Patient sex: M
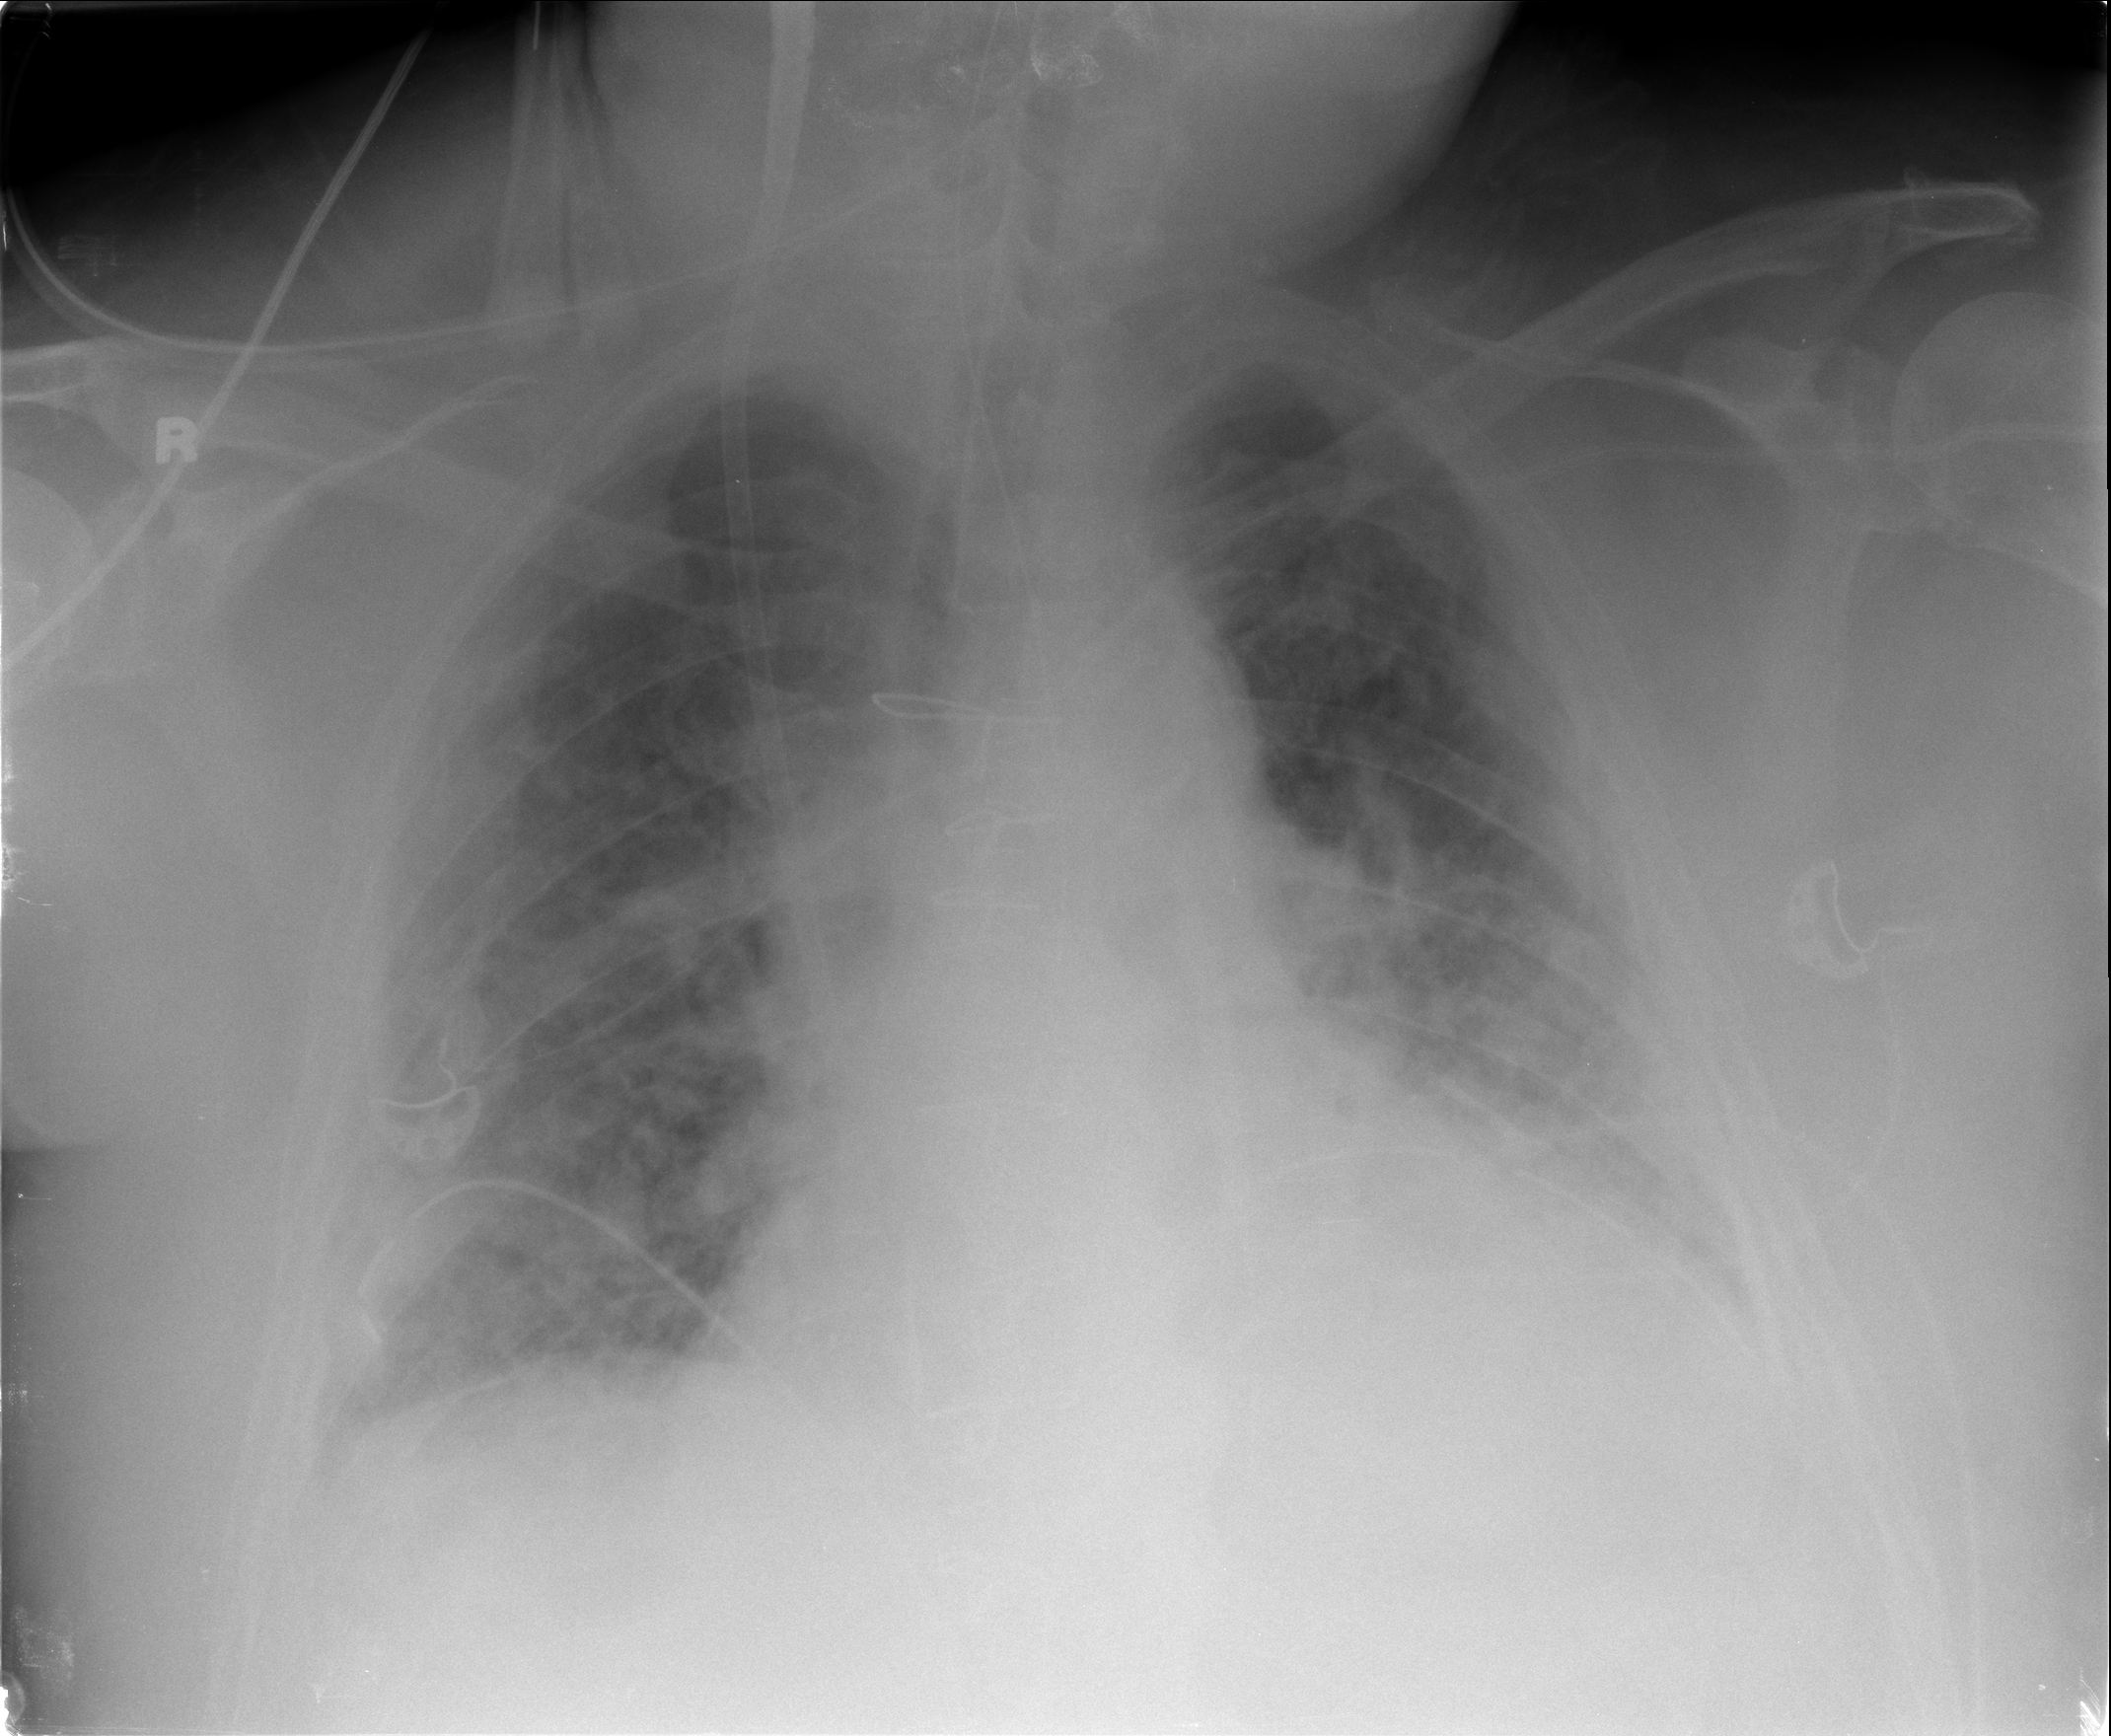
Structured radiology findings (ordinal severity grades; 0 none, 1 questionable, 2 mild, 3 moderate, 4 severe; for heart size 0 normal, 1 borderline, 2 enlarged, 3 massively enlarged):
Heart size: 2
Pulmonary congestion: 3
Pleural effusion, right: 2
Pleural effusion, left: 3
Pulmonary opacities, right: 3
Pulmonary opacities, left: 3
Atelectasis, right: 2
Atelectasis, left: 2